Question: Is there a list on jQuery mobile to produce something like this:

I searched some sites, but haven't found anything related.
Thanks in advance.
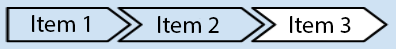
Answer: Breadcrumbs are not found in jQuery Mobile but can be found in jQuery plugins, for example:
<URL>
http://www.ajaxblender.com/script-sources/xbreadcrumbs/demo/index.html